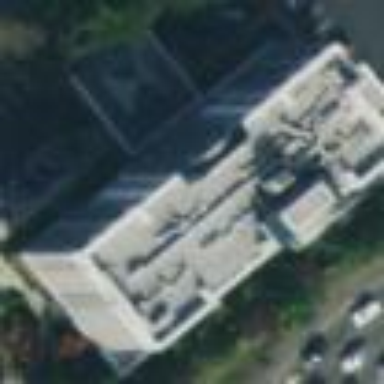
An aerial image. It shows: Hotel building.